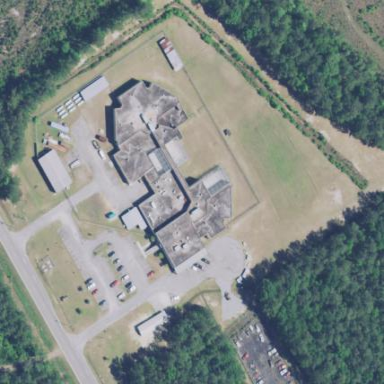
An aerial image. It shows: Prison.